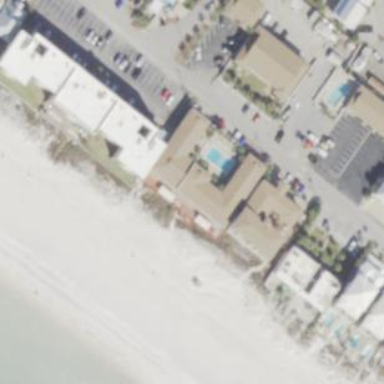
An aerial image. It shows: Hotel building.